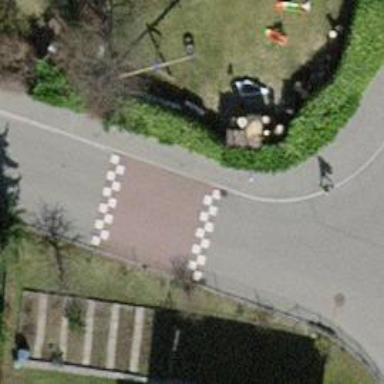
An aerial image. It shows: Red traffic calming table.